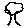
Label: tree